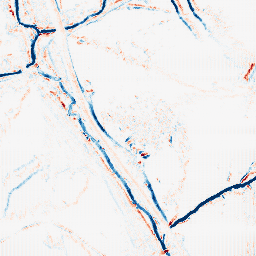
Category: morphological
Decomposition family: morphological_diamond
Decomposition parameters: operation: average
radius: 3
Upsampling method: fft_zeropad
Upsampling parameters: scale: 8
Upsampling scale: 8